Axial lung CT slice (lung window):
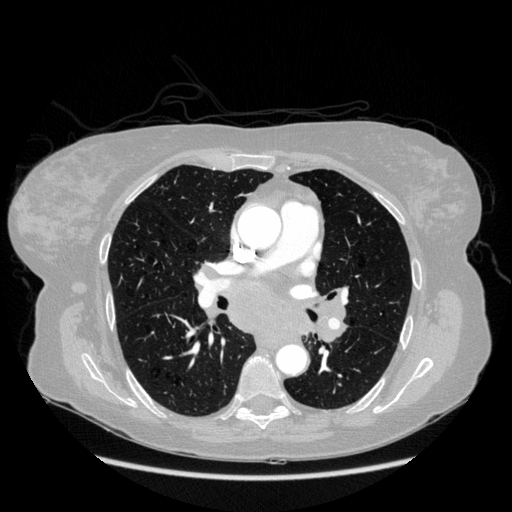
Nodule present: no